Question: I have a pretty nice little plot I've made with ggplot and it looks great. I have some bars and then some crossbars. I'm using the 'theme_economist()' from the 'ggthemes' package and I'd like to make the bars all one color from that theme and the crossbars a contrasting color. But I can't figure out how to reach into the theme and grab out a couple of colors for these elements. I can change them to a named color and I can change them to a specific hex color, but it seems like I should be able to reach into the theme and say, "gimme two contrasting colors from this theme!" How do I do that?
Here's a reprex showing what I have...
'''
library(tidyverse)
library(ggthemes)
prices <- data.frame(year=2001:2010,
price=rnorm(10))
additional_junk <- data.frame(year=2001:2010,
thing=rnorm(10))
g_price <- ggplot() + theme_economist() +
scale_fill_economist() +
scale_colour_economist() +
geom_bar(aes(y = price , x = year),
data = prices, stat="identity") +
geom_crossbar(data=additional_junk, aes(x=year, y=thing,
ymin=0, ymax=0)
)
g_price
'''

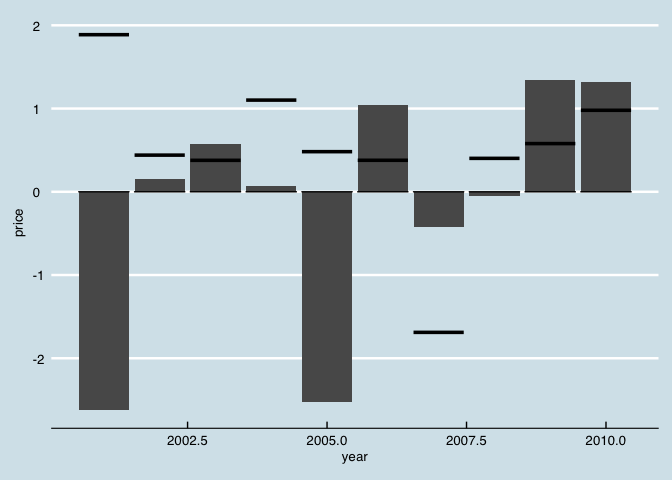
Answer: 'ggthemes' includes a list object 'ggthemes_data' with various palettes and other data used by the package (see below). You could choose from among those colors.
'''
library(ggthemes)
ggthemes_data$economist
'''
> '''
$bg
ebg edkbg red ltgray dkgray
"#d5e4eb" "#c3d6df" "#ed111a" "#ebebeb" "#c9c9c9"
$fg
blue_gray blue_dark green_light blue_mid blue_light green_dark gray blue_light red_dark red_light
"#6794a7" "#014d64" "#76c0c1" "#01a2d9" "#7ad2f6" "#00887d" "#adadad" "#7bd3f6" "#7c260b" "#ee8f71"
green_light brown
"#76c0c1" "#a18376"
$stata
$stata$bg
ebg edkbg
"#C6D3DF" "#B2BFCB"
$stata$fg
edkblue emidblue eltblue emerald erose ebblue eltgreen stone navy maroon brown lavender
"#3E647D" "#7B92A8" "#82C0E9" "#2D6D66" "#BFA19C" "#008BBC" "#97B6B0" "#D7D29E" "#1A476F" "#90353B" "#9C8847" "#938DD2"
teal cranberry khaki
"#6E8E84" "#C10534" "#CAC27E"
'''
In addition, as noted by the commenters, you can generate palettes with 'economist_pal()', for example, 'economist_pal()(2)' or 'economist_pal(stata=TRUE)(3)'.
'''
library(scales)
show_col(economist_pal()(9))
'''
<URL>
'''
show_col(economist_pal(stata=TRUE)(9))
'''
<URL>